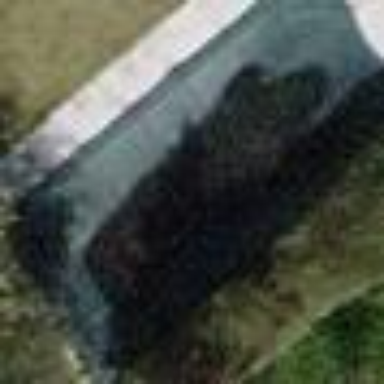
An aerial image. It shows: Swimming pool located in leisure land.